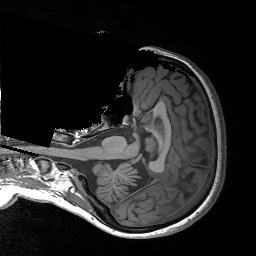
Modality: T1w
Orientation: axial